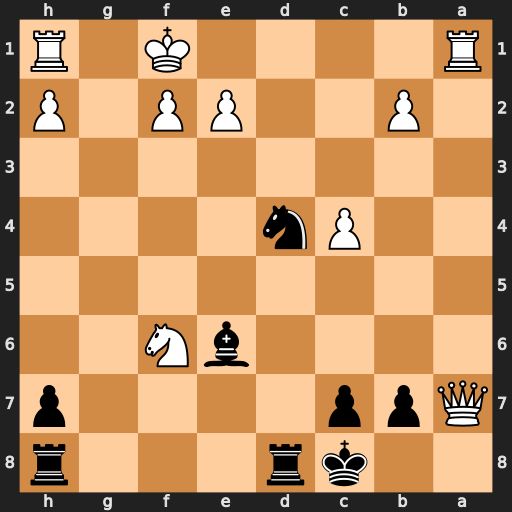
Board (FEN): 2kr3r/Qpp4p/4bN2/8/2Pn4/8/1P2PP1P/R4K1R
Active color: b
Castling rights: -
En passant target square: -
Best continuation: Bh3+ Ke1 Nc2#